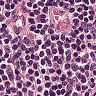
Metastatic tissue present: no